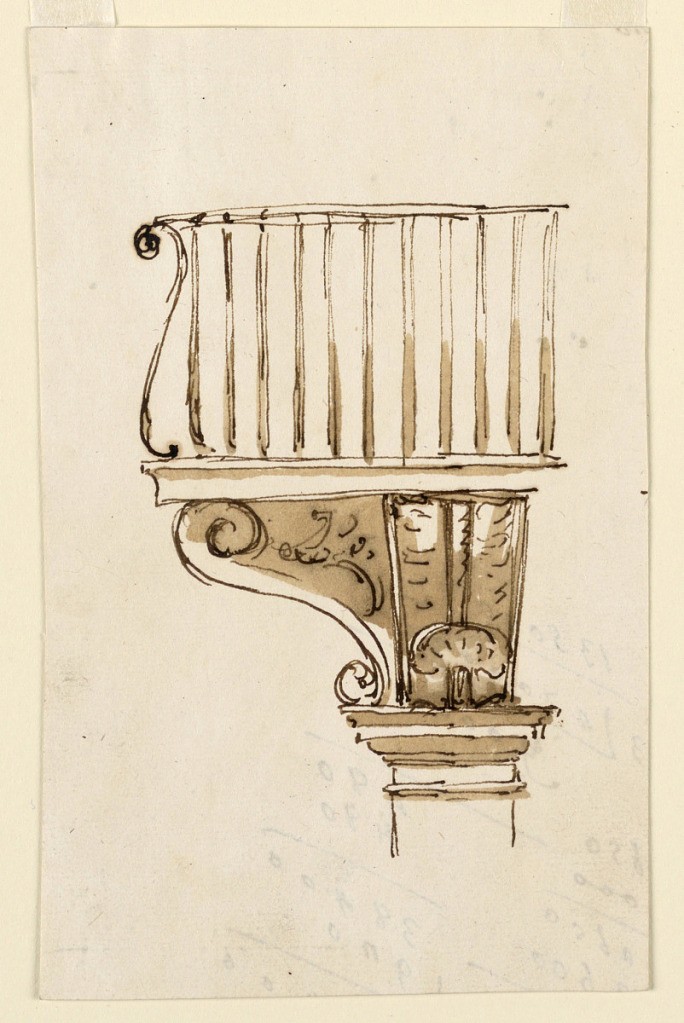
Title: Consoles supporting one end of a balcony
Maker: Giuseppe Barberi, Italian, 1746–1809
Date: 1800–1809
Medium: Pen and brown ink, brush and brown wash on off-white laid paper, lined
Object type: Drawing
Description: Two consoles are supported by a capital; one is seen from the side, the other from the front. They support a molded floor with a railing above. On the back is a part of an accounting, written in ink.